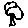
Label: tree